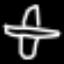
Label: airplane